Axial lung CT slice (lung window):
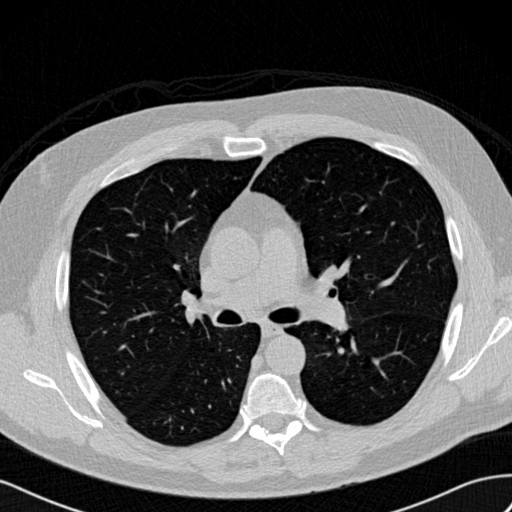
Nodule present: no